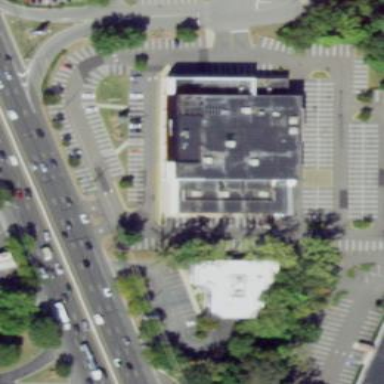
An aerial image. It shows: Department store building.